Interaction volume radius: 10 \u00c5
Interaction volume height: 25 \u00c5
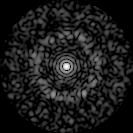
Disorder parameter: 0.8147